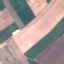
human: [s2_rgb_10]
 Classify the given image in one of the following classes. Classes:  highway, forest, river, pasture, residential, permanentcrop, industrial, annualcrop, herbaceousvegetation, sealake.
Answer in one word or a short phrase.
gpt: AnnualCrop